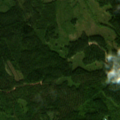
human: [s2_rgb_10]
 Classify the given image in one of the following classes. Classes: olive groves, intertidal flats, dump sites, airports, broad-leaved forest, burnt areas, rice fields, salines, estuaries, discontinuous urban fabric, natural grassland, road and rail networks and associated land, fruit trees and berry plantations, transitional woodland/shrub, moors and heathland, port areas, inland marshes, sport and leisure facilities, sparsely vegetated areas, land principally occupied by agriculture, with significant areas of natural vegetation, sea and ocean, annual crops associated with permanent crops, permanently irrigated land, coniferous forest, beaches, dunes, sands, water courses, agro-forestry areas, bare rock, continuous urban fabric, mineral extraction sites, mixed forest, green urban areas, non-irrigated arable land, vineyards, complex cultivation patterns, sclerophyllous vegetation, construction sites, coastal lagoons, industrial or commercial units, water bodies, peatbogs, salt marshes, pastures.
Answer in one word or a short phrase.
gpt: coniferous forest, mixed forest, transitional woodland/shrub